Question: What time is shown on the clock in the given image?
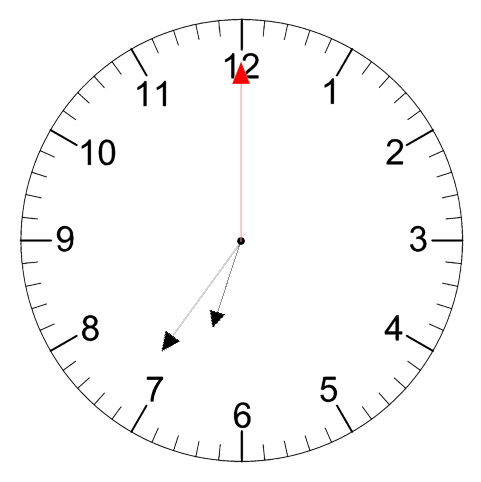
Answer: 06:36:00